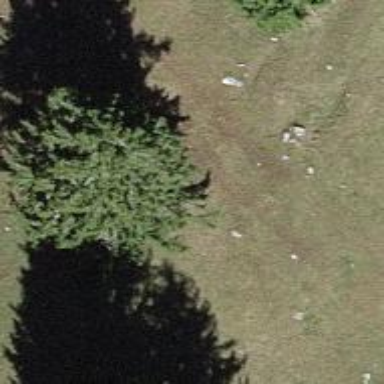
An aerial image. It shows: Evergreen needle-leaved tree typically found in agricultural areas.